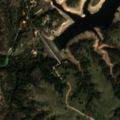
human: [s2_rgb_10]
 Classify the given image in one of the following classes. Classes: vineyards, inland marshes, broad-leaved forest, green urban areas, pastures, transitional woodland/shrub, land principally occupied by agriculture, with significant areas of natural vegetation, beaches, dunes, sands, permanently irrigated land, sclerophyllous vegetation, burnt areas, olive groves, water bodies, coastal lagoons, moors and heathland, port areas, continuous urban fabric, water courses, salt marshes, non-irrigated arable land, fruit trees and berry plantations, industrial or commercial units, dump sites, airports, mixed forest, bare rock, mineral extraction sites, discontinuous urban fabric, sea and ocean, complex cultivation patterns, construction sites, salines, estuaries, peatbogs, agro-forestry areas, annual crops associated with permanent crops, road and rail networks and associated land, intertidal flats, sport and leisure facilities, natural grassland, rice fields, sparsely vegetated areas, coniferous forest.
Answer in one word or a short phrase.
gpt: non-irrigated arable land, pastures, agro-forestry areas, broad-leaved forest, mixed forest, water bodies